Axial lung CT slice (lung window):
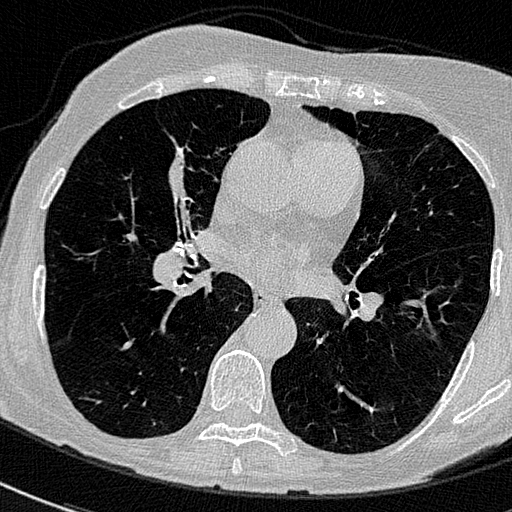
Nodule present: no